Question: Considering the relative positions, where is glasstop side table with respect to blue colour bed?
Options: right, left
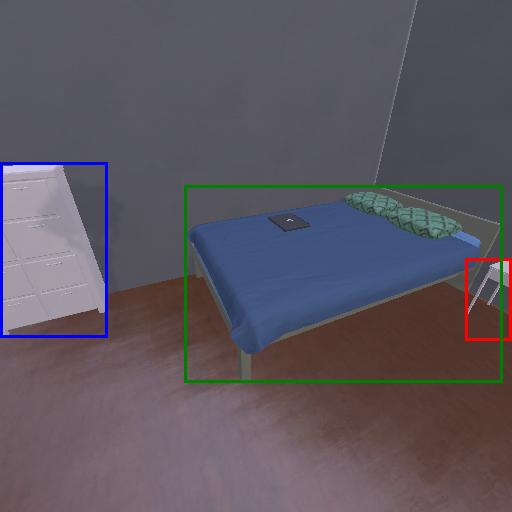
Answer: right